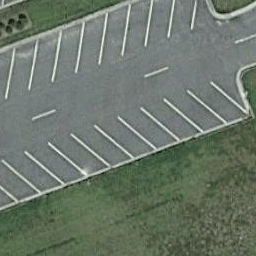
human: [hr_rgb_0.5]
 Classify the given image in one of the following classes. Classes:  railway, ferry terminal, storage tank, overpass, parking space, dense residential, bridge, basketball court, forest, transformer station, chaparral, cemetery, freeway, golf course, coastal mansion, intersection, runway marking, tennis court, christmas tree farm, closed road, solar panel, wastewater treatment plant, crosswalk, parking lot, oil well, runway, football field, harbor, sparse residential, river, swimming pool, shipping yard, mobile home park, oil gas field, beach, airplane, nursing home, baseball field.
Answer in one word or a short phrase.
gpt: parking space